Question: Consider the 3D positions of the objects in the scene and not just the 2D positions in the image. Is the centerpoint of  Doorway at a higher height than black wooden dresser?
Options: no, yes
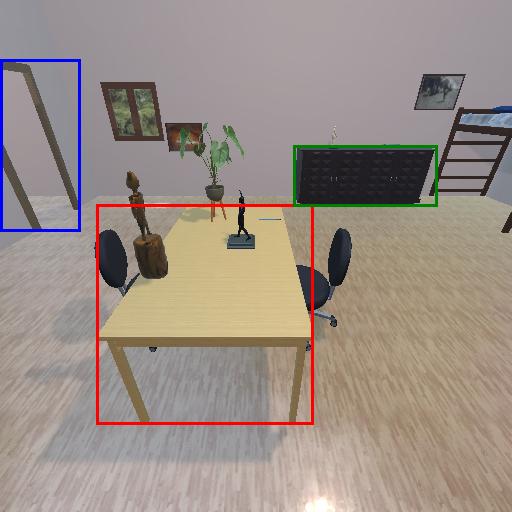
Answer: no